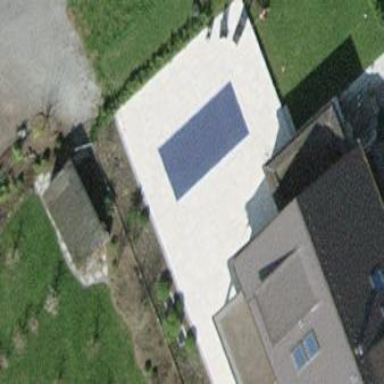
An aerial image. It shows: Swimming pool located in leisure land.